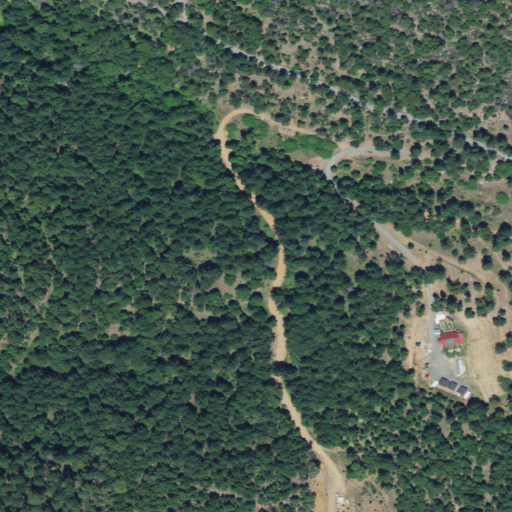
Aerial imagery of valley in Oregon named Sailor Gulch containing evergreen forest, shrub, open development, mixed forest, and low intensity development